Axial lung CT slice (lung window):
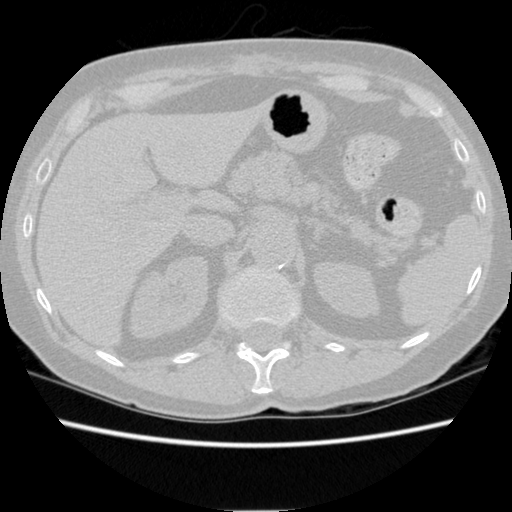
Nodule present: no